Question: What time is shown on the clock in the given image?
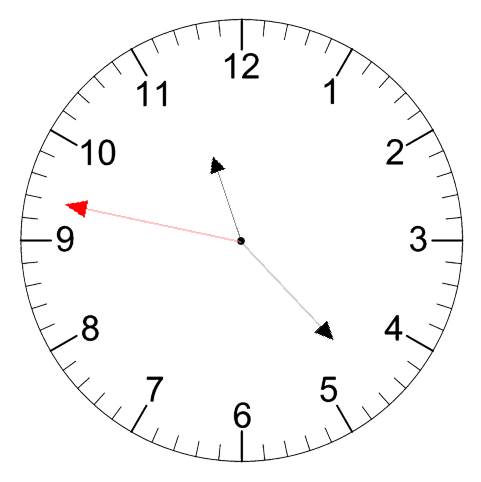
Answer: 11:22:47